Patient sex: M
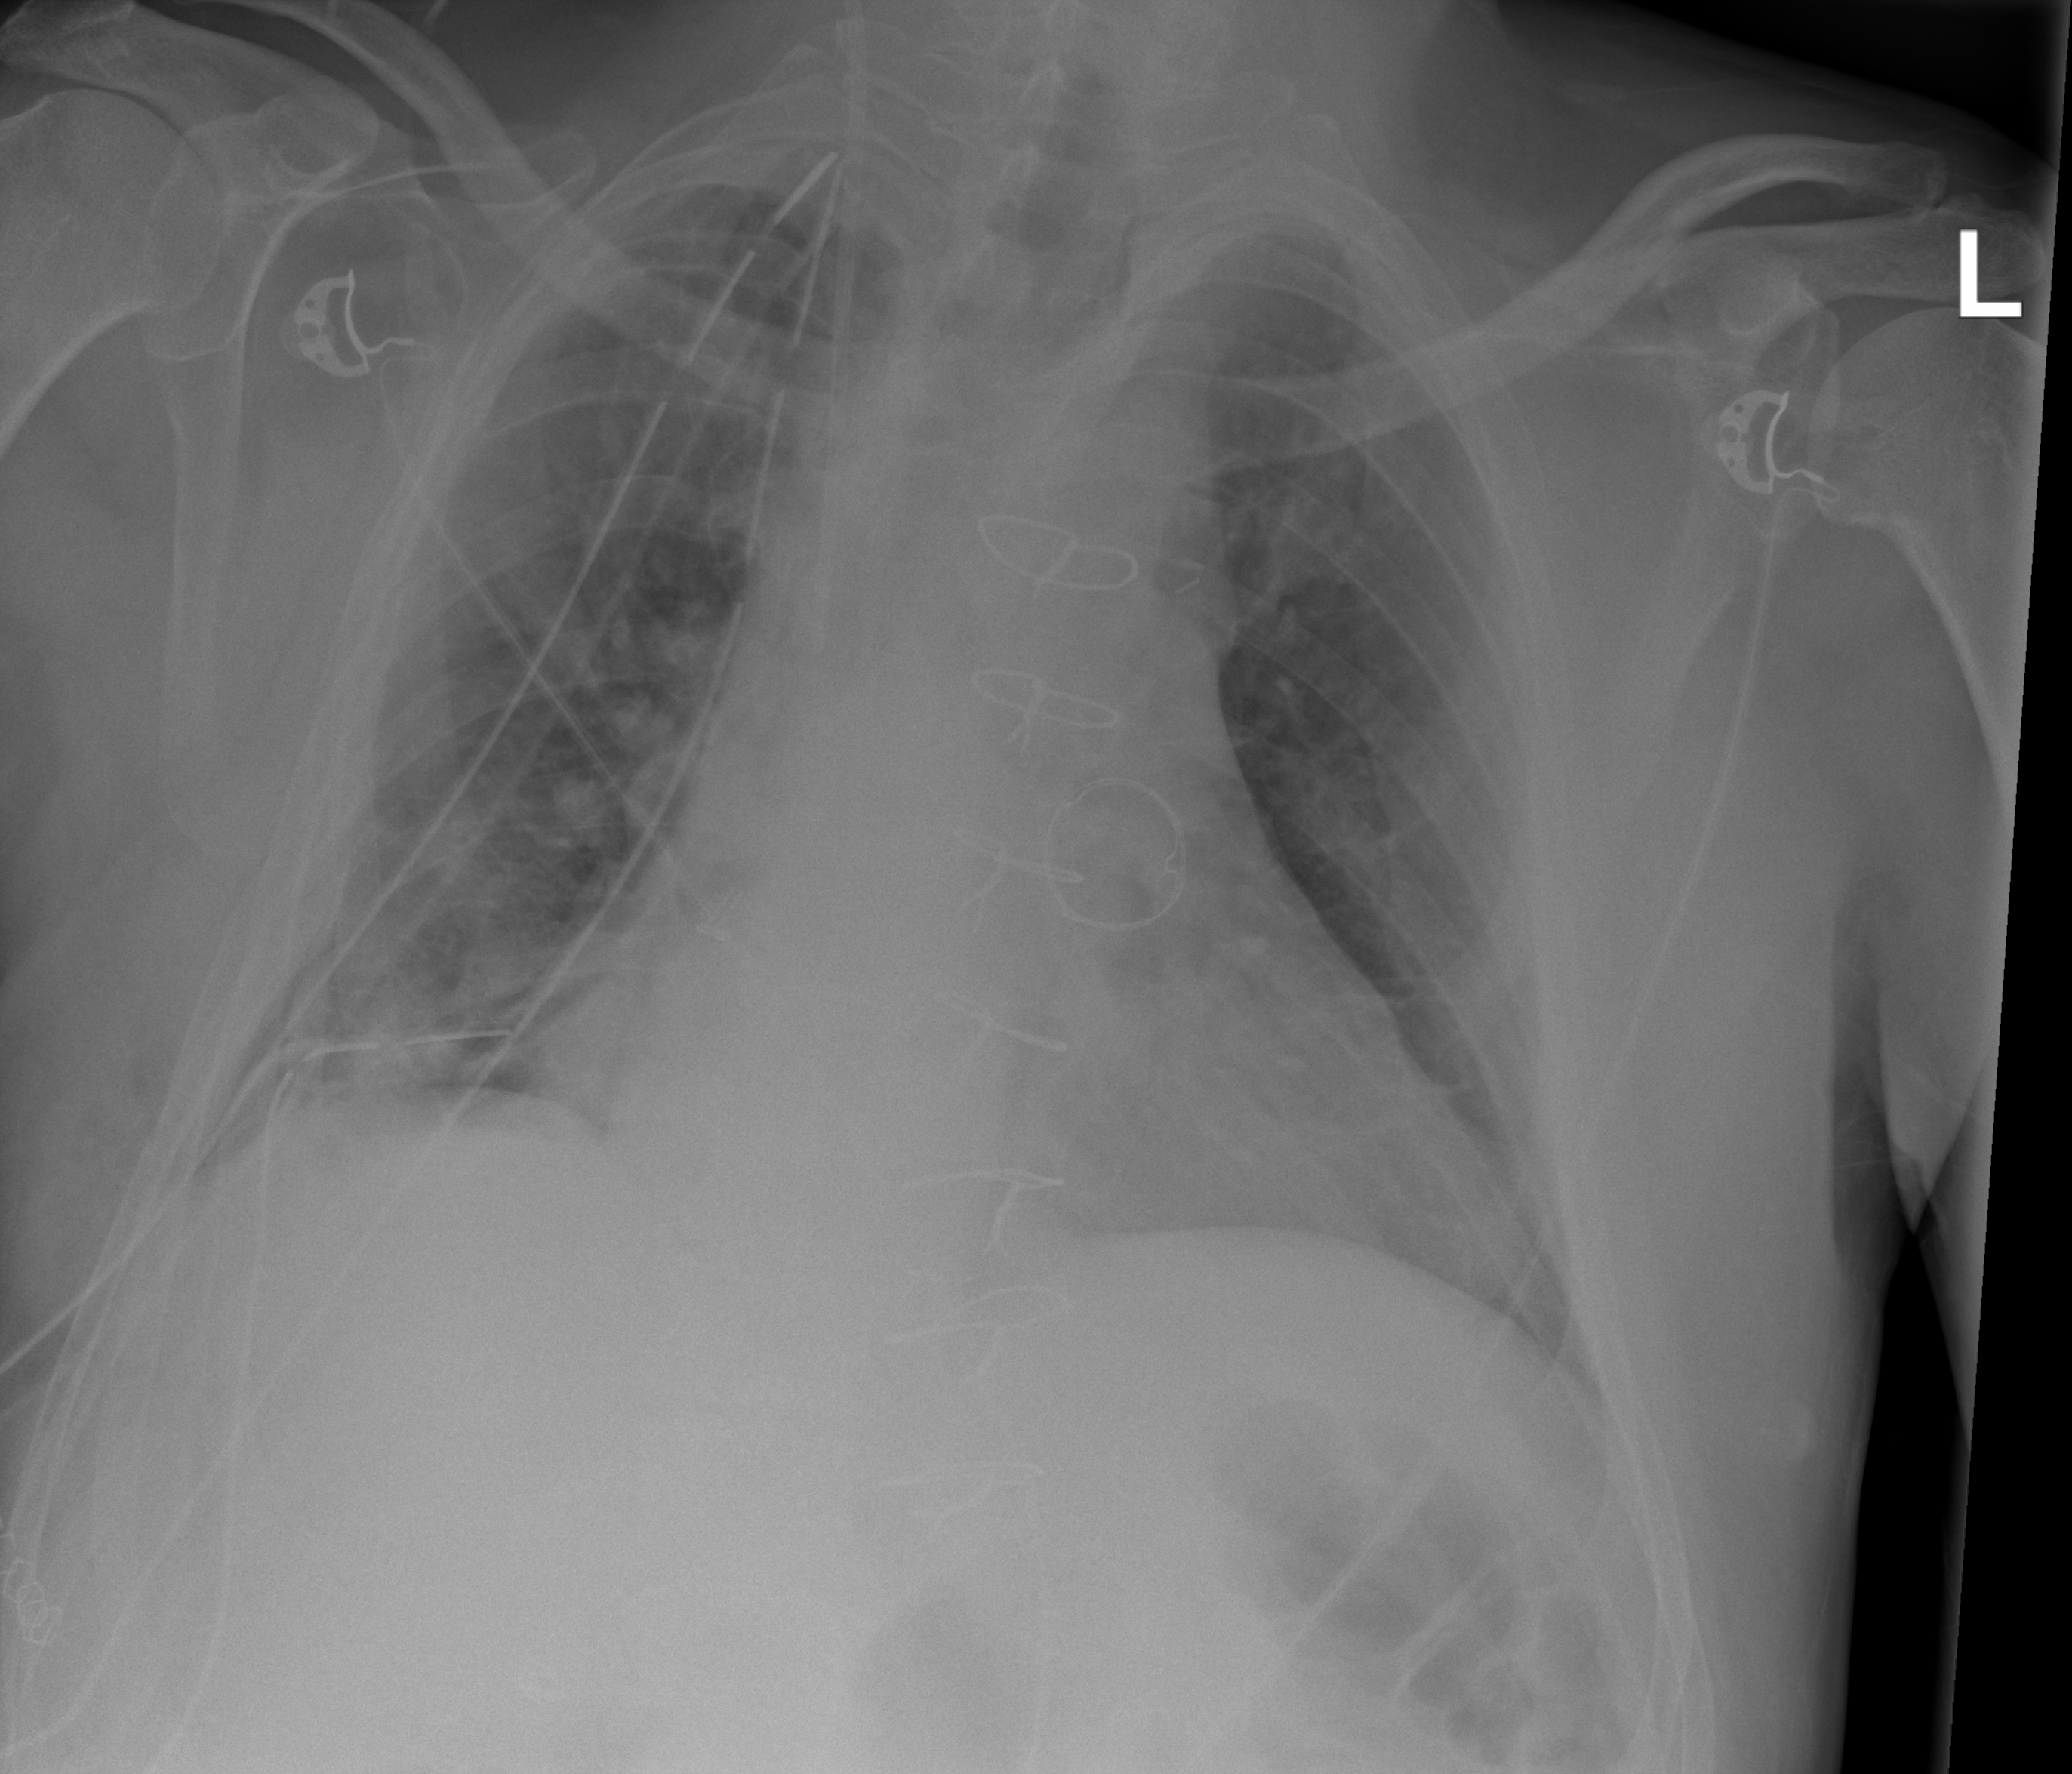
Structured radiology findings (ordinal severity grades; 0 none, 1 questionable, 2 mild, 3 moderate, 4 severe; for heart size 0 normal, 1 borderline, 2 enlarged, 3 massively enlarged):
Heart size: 2
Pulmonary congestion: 2
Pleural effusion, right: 1
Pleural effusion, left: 0
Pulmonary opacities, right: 1
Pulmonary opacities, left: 0
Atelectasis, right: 2
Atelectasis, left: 0